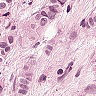
Metastatic tissue present: yes